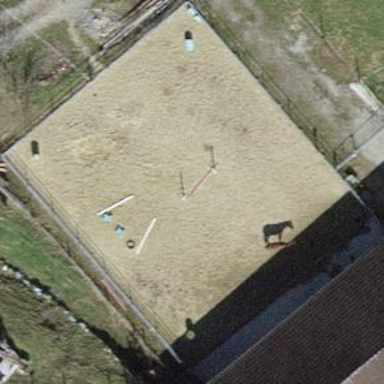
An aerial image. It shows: Equestrian pitch for leisure land sports.